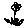
Label: flower